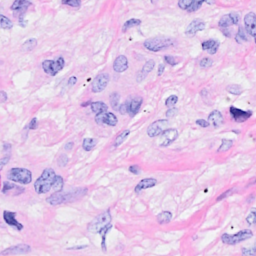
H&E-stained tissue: Breast